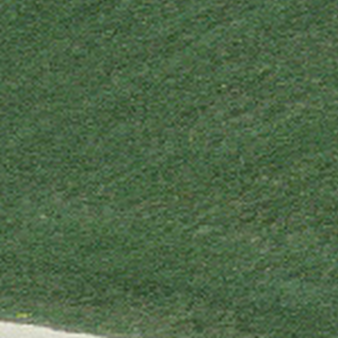
Label: other